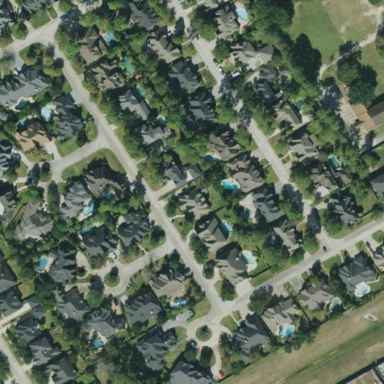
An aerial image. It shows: Residential neighbourhood.